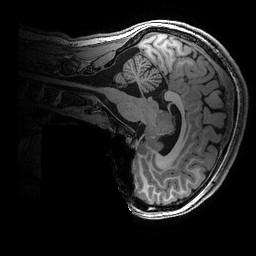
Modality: T1w
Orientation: sagittal
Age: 16
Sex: female
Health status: ill
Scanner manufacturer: ge
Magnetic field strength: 3 T
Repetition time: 0.007664 s
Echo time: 0.00342 s